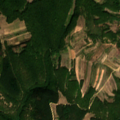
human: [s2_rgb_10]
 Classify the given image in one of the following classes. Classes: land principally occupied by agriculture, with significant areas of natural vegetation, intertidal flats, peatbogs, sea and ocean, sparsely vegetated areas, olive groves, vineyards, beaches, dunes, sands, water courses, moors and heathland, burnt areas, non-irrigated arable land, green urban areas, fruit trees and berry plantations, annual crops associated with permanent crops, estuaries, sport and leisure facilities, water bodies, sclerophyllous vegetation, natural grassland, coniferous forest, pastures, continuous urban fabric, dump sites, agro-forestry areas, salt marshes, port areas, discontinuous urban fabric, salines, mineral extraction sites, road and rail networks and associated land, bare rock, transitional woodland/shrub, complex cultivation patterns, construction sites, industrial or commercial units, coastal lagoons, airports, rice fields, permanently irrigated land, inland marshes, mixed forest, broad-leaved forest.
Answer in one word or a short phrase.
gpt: land principally occupied by agriculture, with significant areas of natural vegetation, broad-leaved forest